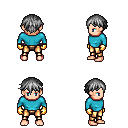
a pixel art fantasy rpg character, male body template, human, light skin, teal long-sleeve shirt, gold greaves, gray short bangs hairstyle, gold gloves, four views (front, back, left, right), 2x2 character sprite sheet, small pixel art, hard edges, no anti-aliasing